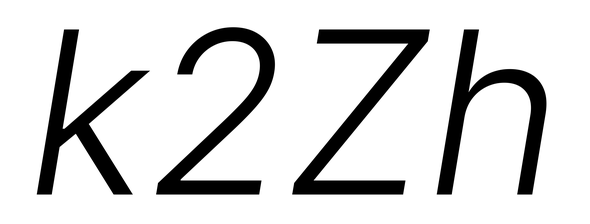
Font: Inter-Italic_Light_Italic